Question: I would like to create some "dialogs" like those shown in Android 4.4 for example when you are first shown immersive mode. The little arrow is important for me because I would like to have the dialogin different places on the screen.
This is what I'm talking about:
Do I need to create a custom 'AlertDialog'? How do I move it around, can I use the coordinates of a View? I don't really know where to start. Are there any examples on creating this type of thing? I am not interested in using the 'ShowcaseView' library as in my opinion has the "old" holo look.
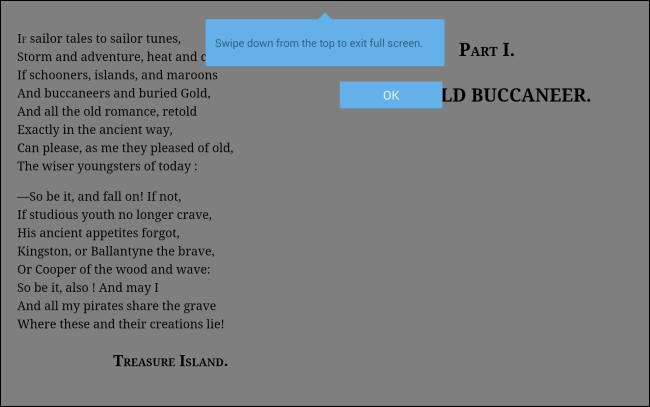
Answer: You can get the coordinate of views using 'getLocationOnScreen()', make sure to call this after the views have been inflated (so, not in onCreate() of your activity) or else you will be returned default int values (i.e. 0).
You should probably create your own <URL> would have the following
'''
Dialog dialog = new Dialog(getActivity());
// Get rid of the annoying alert dialog title bar
dialog.requestWindowFeature(Window.FEATURE_NO_TITLE);
// You must set the content view after requesting window features, not before.
dialog.setContentView(someView);
// Make the dialog full screen
dialog.getWindow().setLayout(LayoutParams.MATCH_PARENT, LayoutParams.MATCH_PARENT);
//Dim the background
dialog.getWindow().setBackgroundDrawable(new ColorDrawable(Color.argb(80, 0, 0, 0));
'''
To incorporate the little arrow, you can try having variations of 9-patch images as the background of the little bubble. Another alternative would be to have an arrowhead and a bubble put into the same container, and setting the margin/padding between them to 0. Since you have the coordinates you can adjust the horizontal margins of the arrowhead accordingly. This is actually a pretty cool idea, I think I'll try my own interpretation of it this weekend.
I have actually been working on my own interpretation of the showcase library, <URL>. Much of the dynamic position changing should be the same I would think